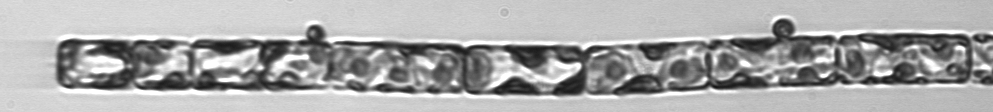
Label: Guinardia_delicatula